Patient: sex F, age 48
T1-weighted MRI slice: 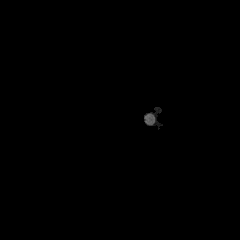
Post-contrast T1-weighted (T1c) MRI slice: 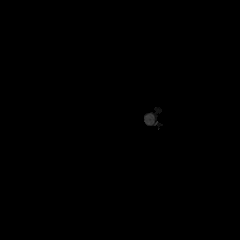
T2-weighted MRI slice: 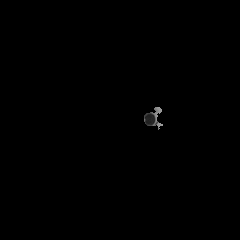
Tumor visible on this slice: no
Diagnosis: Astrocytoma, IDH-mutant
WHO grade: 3